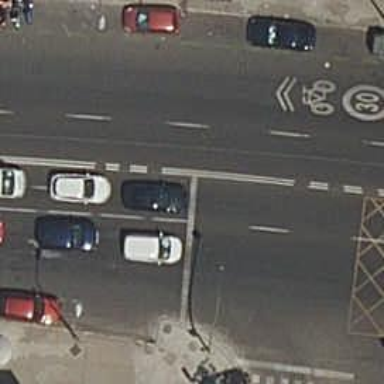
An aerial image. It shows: Road with traffic signals.